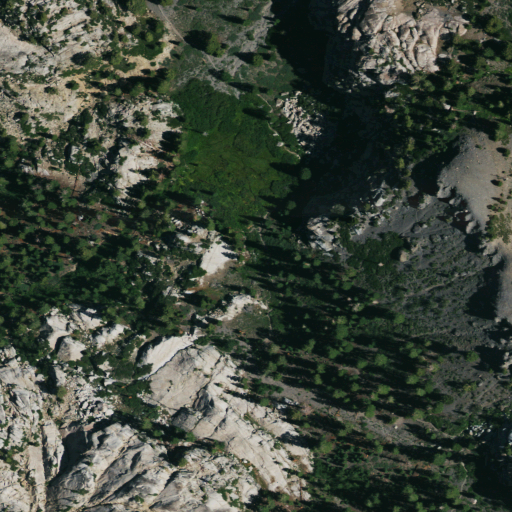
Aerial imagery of plain(s) in California named Saucer Meadow containing shrub, evergreen forest, woody wetlands, and grassland